Question: I am getting the warning during the analysing my application i am attaching the screen shot,
i am getting 'Dead store' value stored for 'animationForButton2' during its initialisation
is never read

where the 'button_2' is the custom 'UIButton' how can shut this warning .. ?
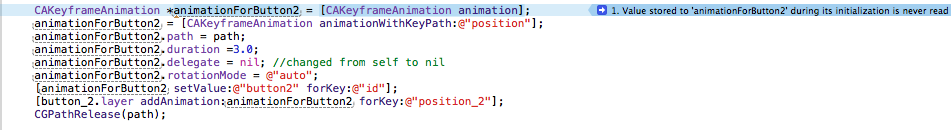
Answer: Just replace the lines that say:
'''
CAKeyframeAnimation *animationForButton2 = [CAKeyframeAnimation animation];
animationForButton2 = [CAKeyframeAnimation animationWithKeyPath:@"position"];
'''
With
'''
CAKeyframeAnimation *animationForButton2 = [CAKeyframeAnimation animationWithKeyPath:@"position"];
'''
In the original code sample, there's no point in instantiating 'animationForButton2' with a 'CAKeyframeAnimation', only to discard that and replace it with another 'CAKeyframeAnimation' on the very next line.